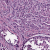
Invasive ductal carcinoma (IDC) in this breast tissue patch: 1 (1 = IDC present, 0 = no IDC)